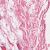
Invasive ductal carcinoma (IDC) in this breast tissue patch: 0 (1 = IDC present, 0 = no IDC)